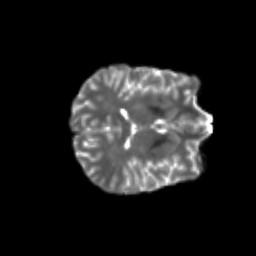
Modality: T2w
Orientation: axial
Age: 20
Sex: female
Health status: healthy
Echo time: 0.074 s